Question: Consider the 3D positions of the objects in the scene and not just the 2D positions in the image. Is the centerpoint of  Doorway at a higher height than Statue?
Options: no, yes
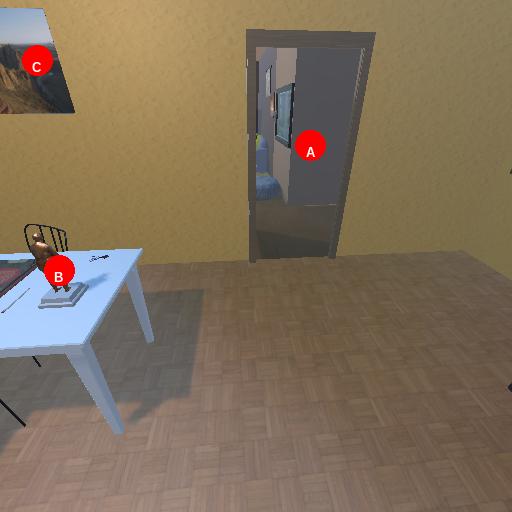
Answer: no